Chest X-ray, PA view. Patient: 49 years old, sex F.
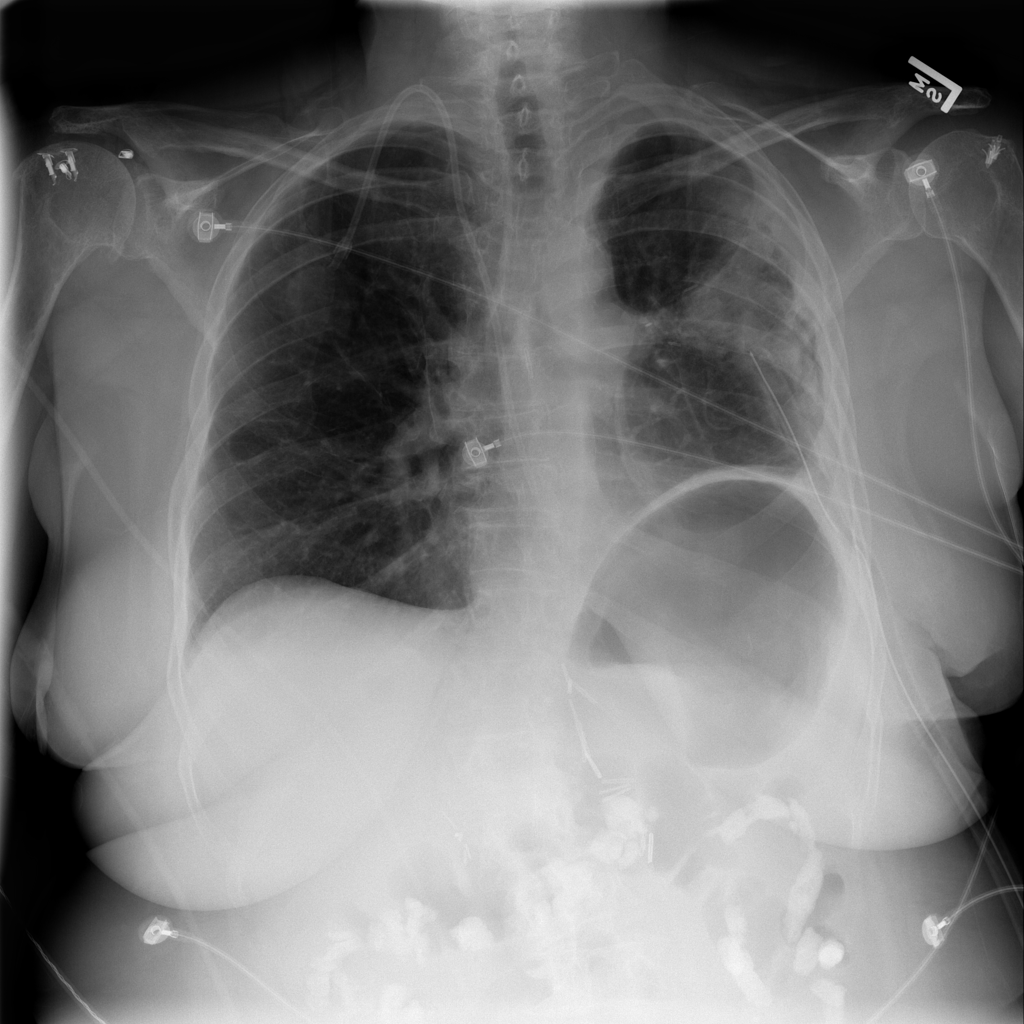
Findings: Atelectasis